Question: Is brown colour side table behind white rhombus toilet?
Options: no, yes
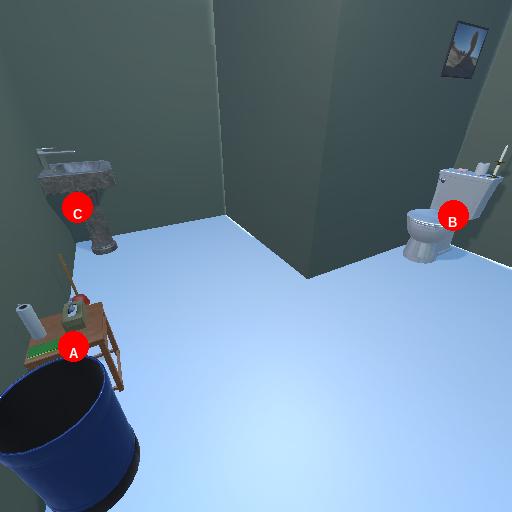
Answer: no